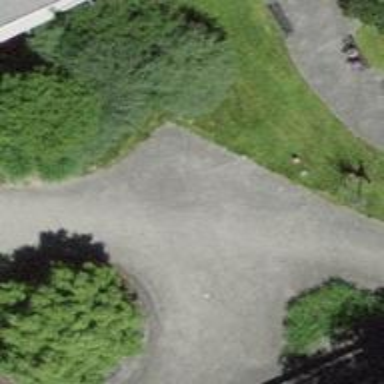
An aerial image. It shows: Footway surfaced with paving stones.